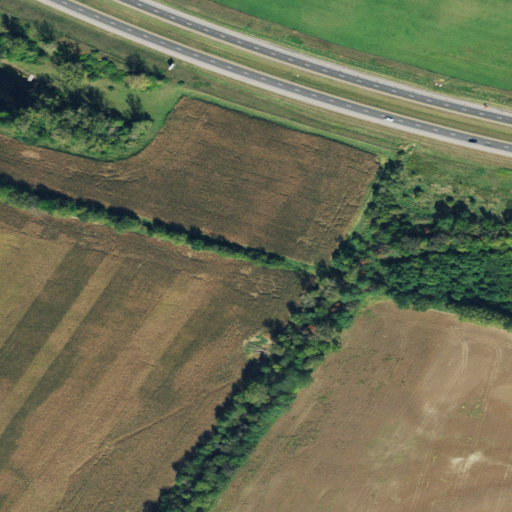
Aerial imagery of valley in Ohio named Marmon Valley containing cultivated crops, low intensity development, open development, deciduous forest, medium intensity development, and open water